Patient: sex M, age 64
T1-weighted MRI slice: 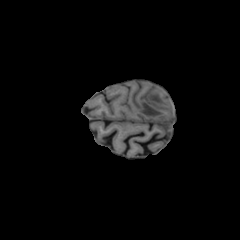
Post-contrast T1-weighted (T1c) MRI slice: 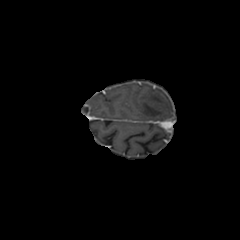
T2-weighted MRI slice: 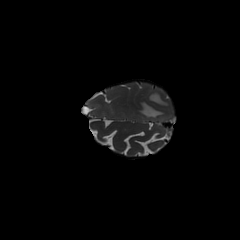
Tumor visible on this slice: yes
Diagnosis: Glioblastoma, IDH-wildtype
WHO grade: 4